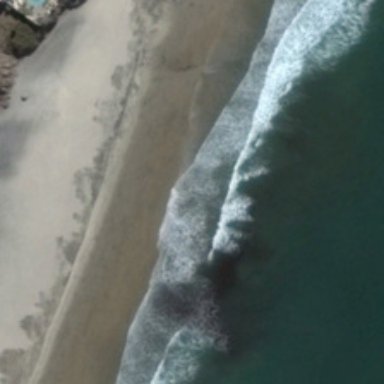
There is a house with swimming pool on the coast .